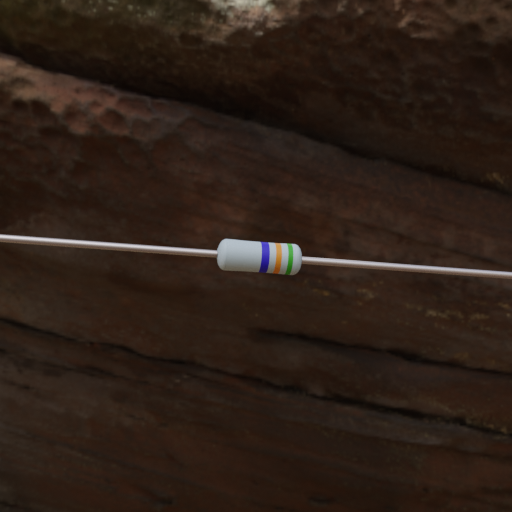
Resistor colour bands (in order): blue, orange, green